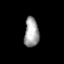
Tissue: prostate
Cell type: T cells
Senescence score: 0.3212
Nuclear area (px): 419
Mean DAPI intensity: 161.628